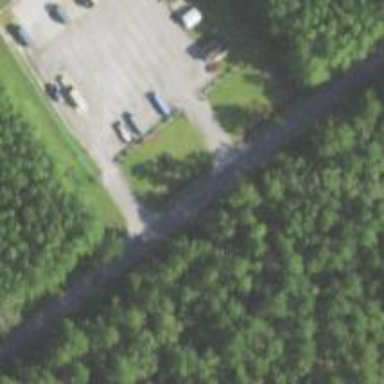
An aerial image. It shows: Asphalt service road.